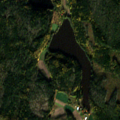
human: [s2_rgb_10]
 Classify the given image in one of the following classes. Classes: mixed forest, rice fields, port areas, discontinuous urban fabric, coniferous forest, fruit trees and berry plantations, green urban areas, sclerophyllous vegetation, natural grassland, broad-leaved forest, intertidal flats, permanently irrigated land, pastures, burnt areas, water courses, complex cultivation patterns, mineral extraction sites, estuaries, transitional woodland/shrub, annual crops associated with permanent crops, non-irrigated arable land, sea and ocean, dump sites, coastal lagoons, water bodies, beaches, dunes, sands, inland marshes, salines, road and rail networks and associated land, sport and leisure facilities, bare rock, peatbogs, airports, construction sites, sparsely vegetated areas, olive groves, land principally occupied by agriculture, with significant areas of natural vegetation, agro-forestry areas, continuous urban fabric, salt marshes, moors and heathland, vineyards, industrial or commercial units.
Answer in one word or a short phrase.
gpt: land principally occupied by agriculture, with significant areas of natural vegetation, coniferous forest, mixed forest, transitional woodland/shrub